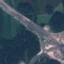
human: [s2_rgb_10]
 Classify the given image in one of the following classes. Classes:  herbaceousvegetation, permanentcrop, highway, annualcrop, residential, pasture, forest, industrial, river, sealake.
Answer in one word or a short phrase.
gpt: Highway